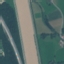
Land use / land cover: River